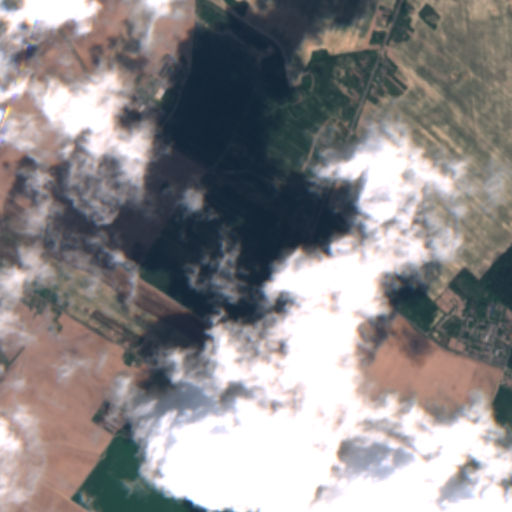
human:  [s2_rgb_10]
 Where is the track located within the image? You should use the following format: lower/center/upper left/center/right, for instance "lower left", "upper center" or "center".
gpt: The track is located in the center right of the image.
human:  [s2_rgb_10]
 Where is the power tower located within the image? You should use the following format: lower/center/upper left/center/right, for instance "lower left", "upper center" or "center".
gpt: There is no power tower in the image.